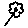
Label: flower